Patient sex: M
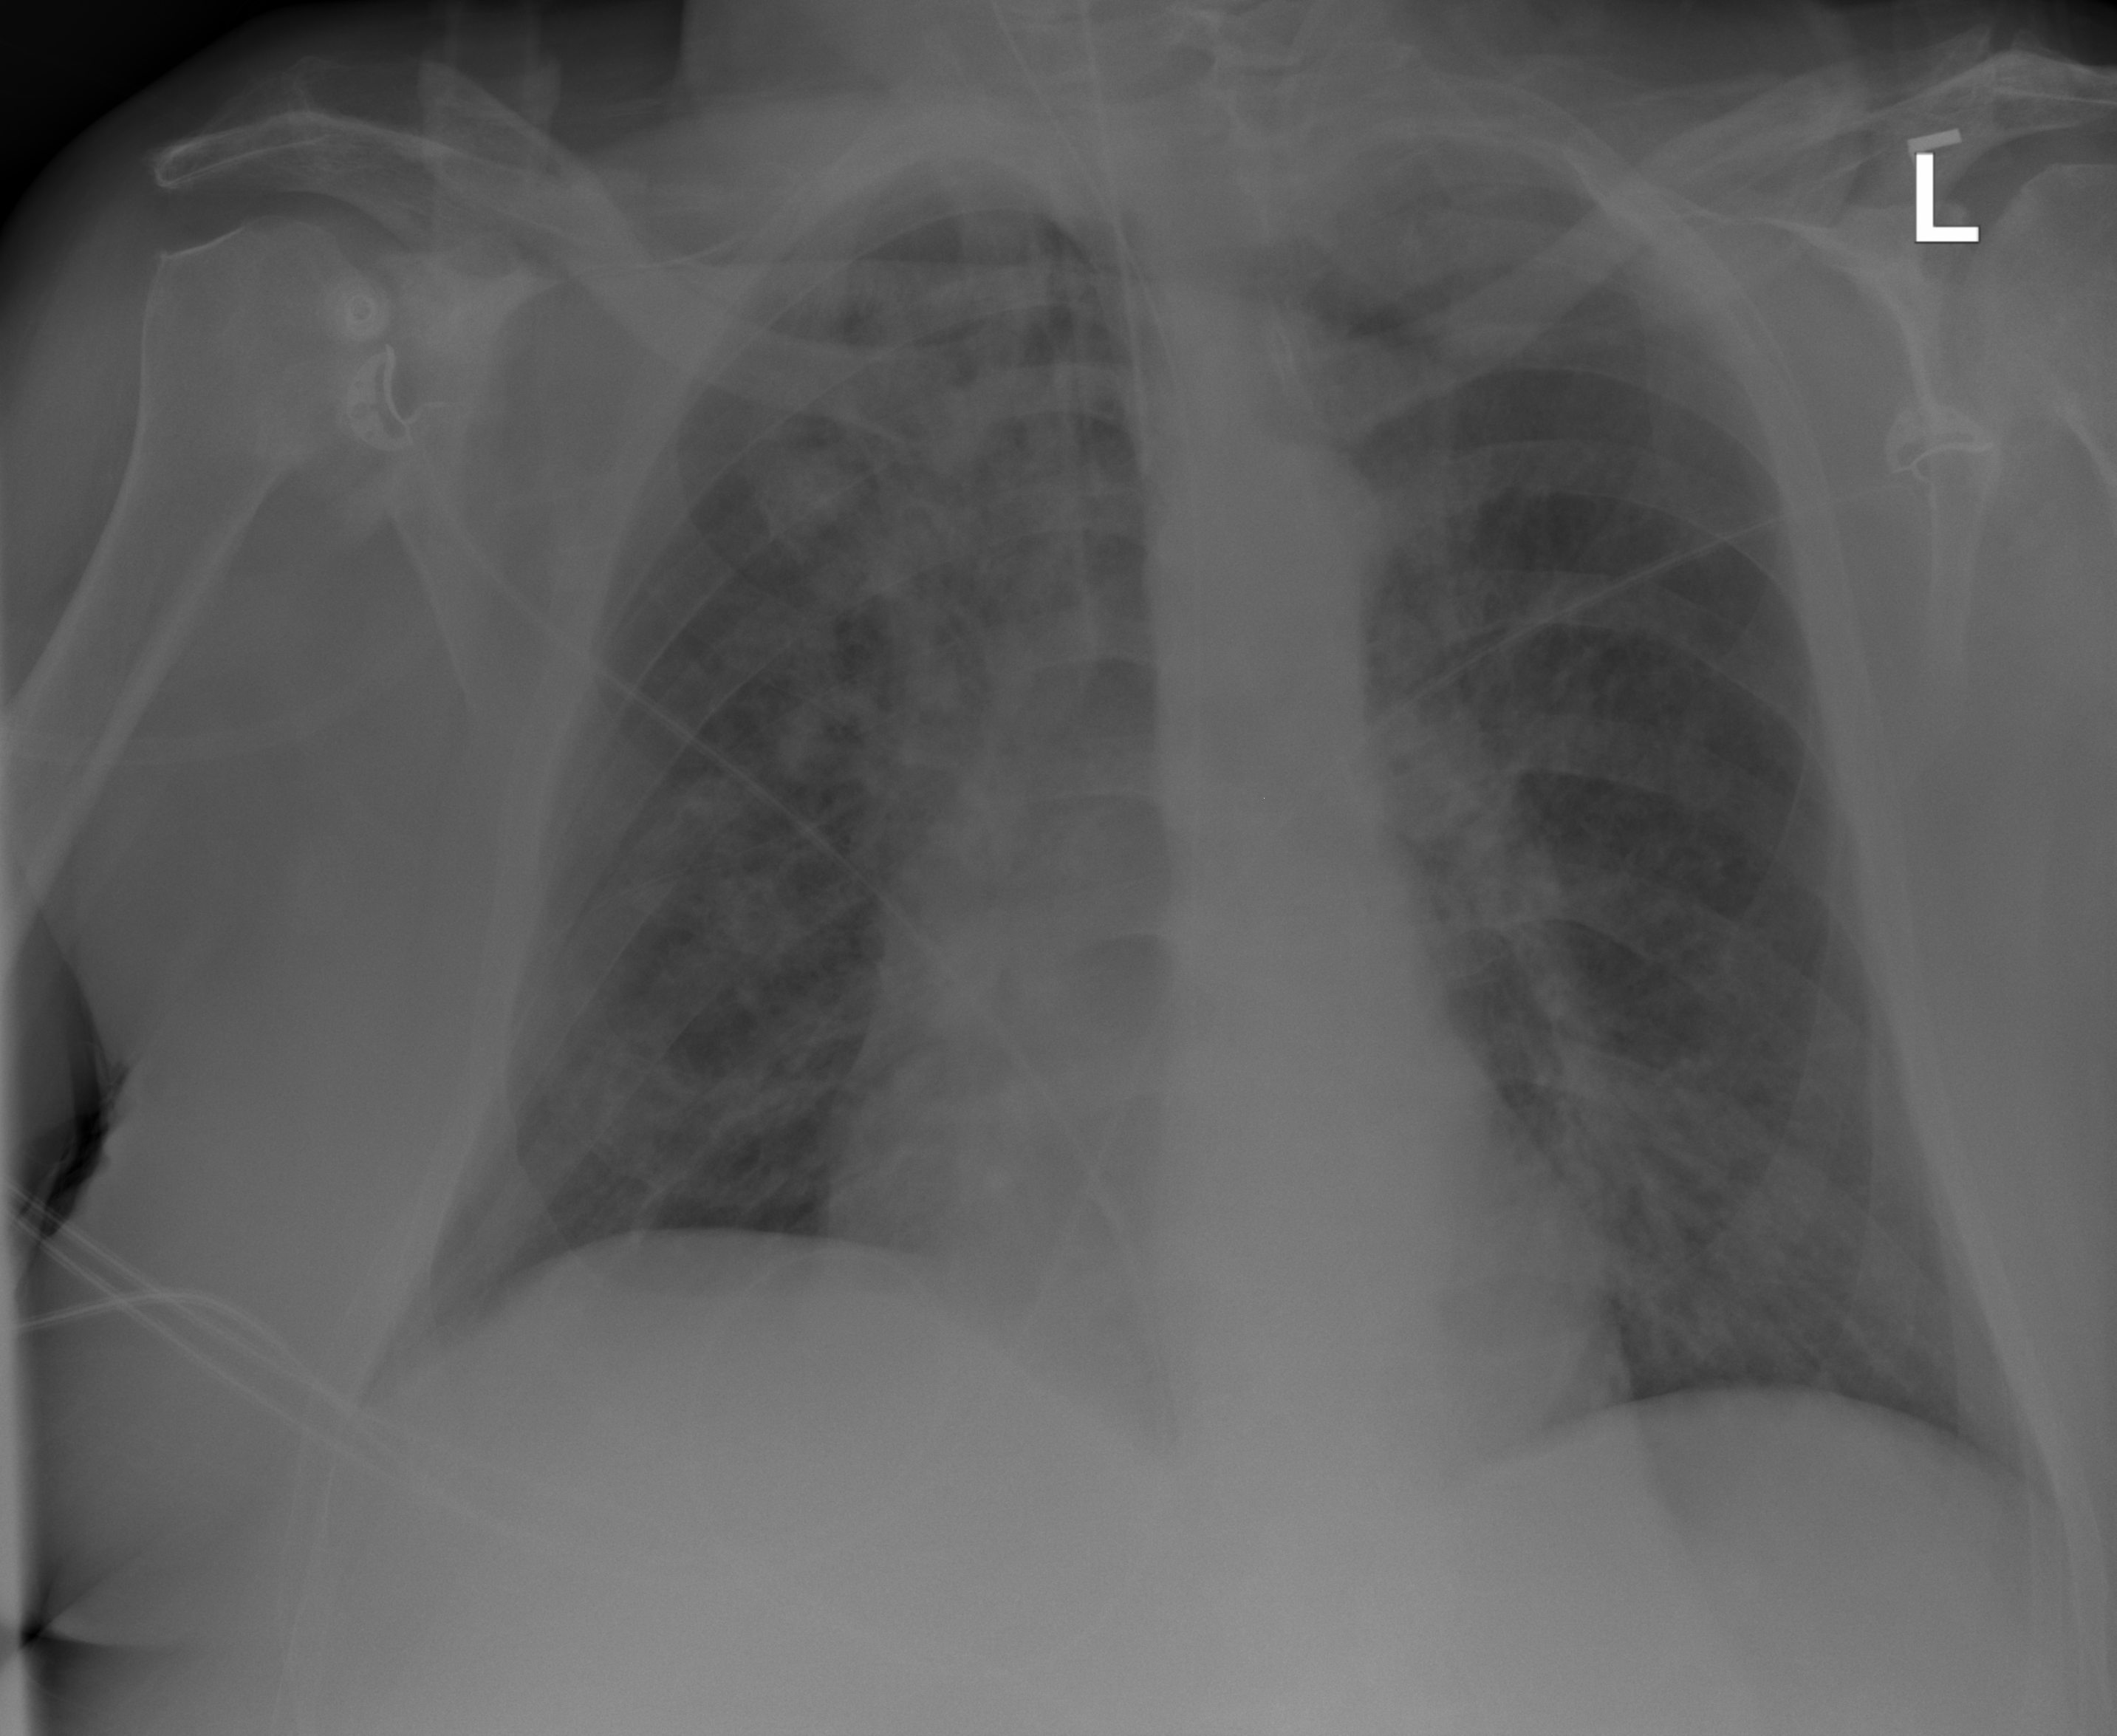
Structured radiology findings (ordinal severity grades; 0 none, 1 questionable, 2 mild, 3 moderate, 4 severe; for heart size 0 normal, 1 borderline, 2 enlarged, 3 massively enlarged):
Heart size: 0
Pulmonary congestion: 2
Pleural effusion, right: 0
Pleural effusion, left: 0
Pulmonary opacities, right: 3
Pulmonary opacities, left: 0
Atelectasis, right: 0
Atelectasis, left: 0